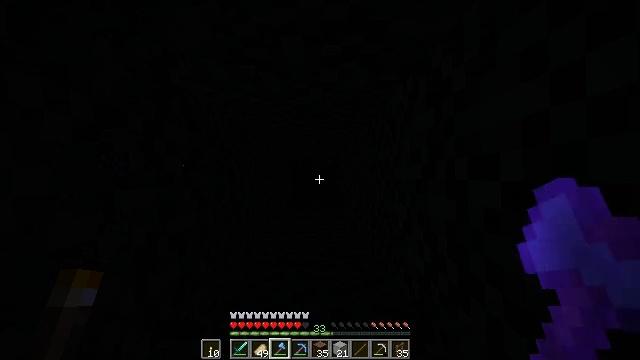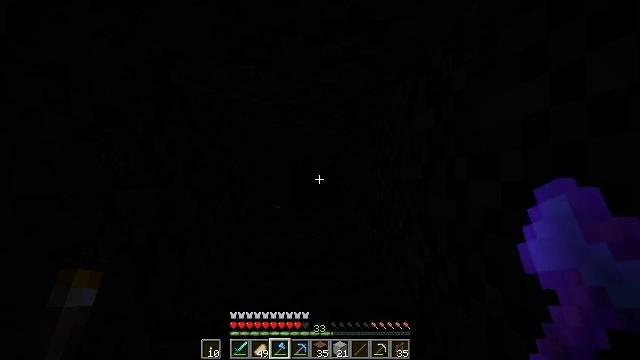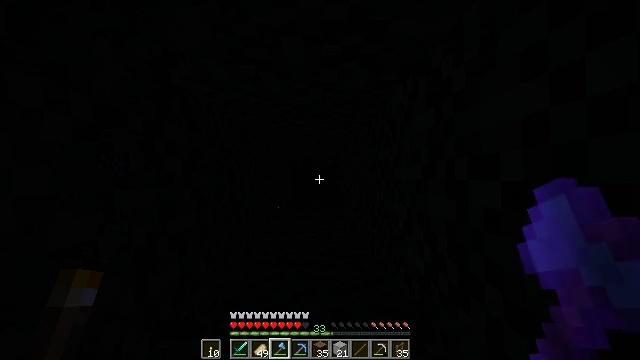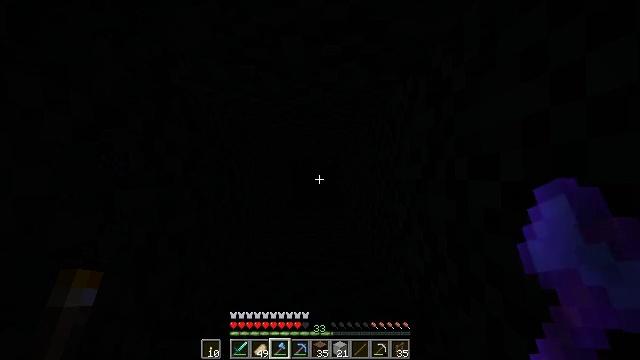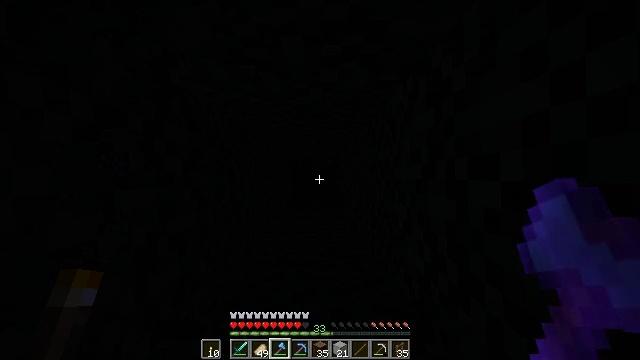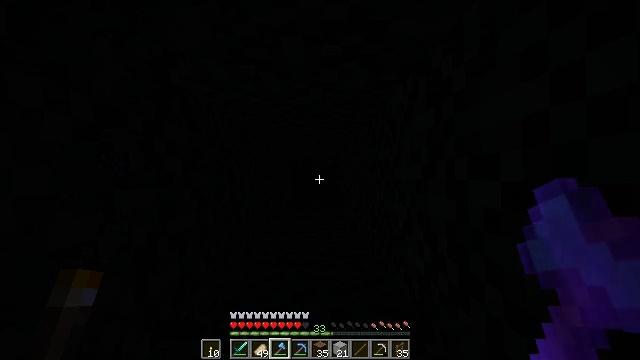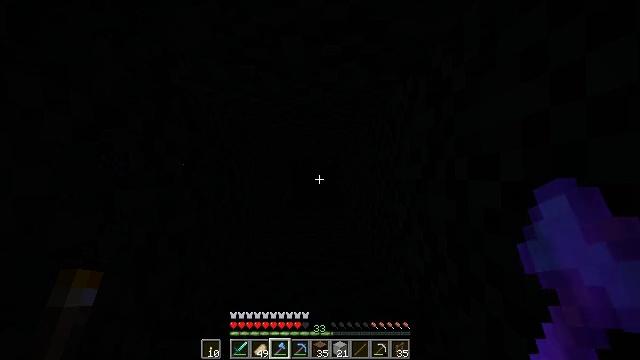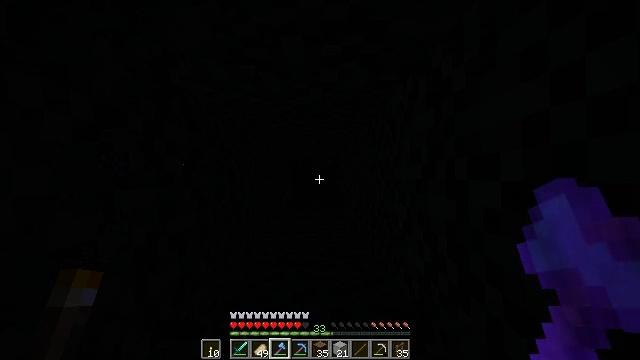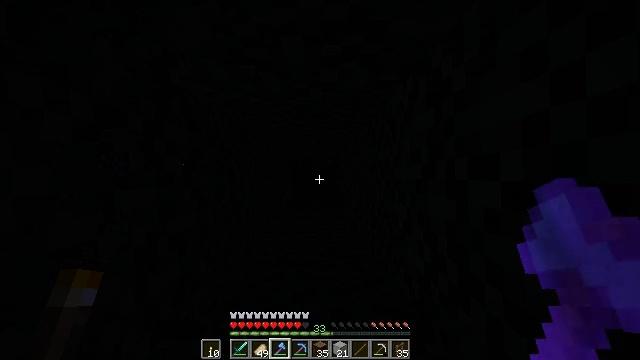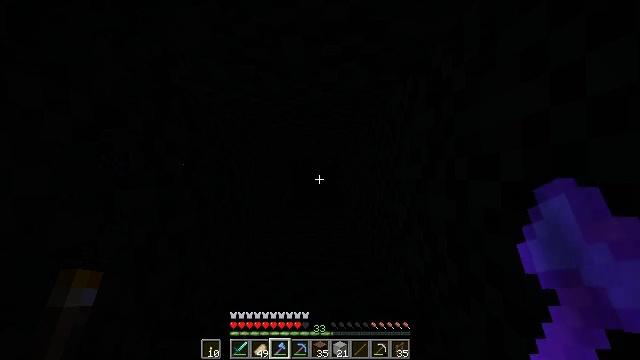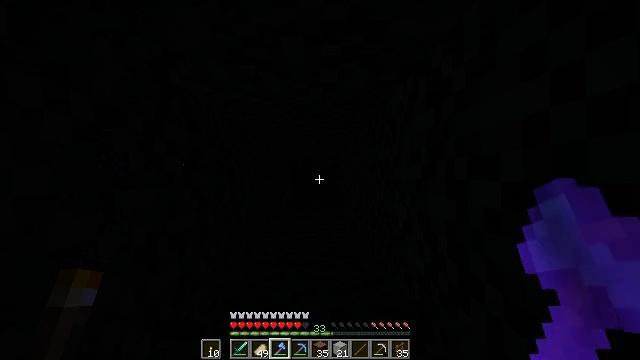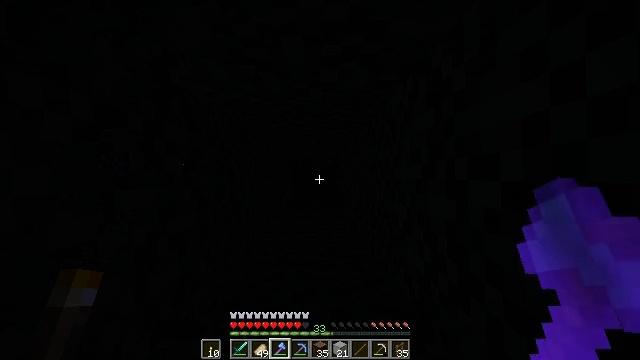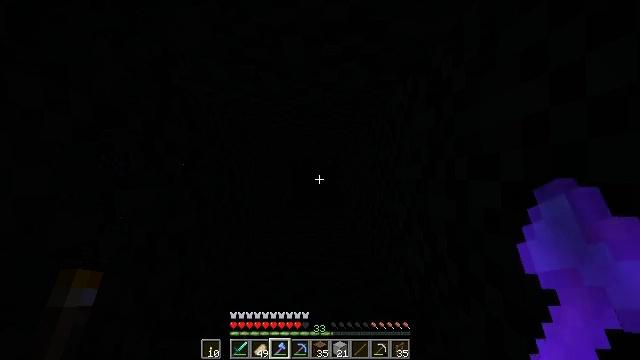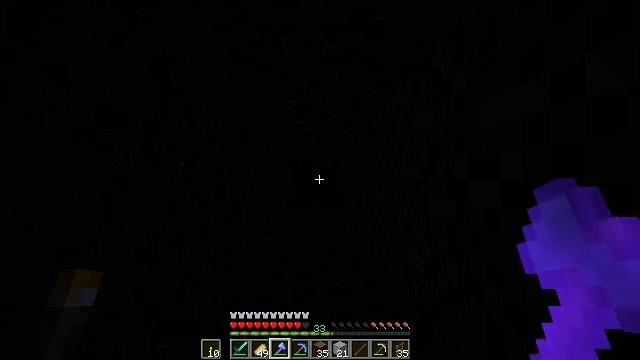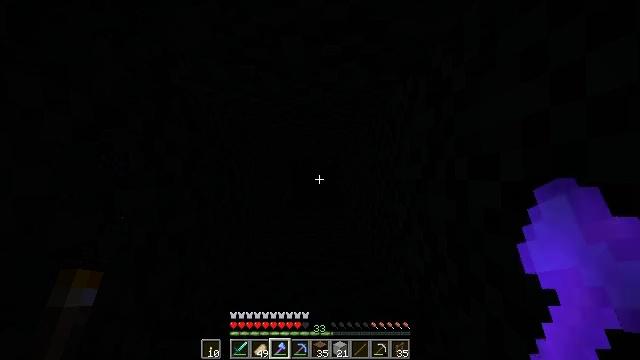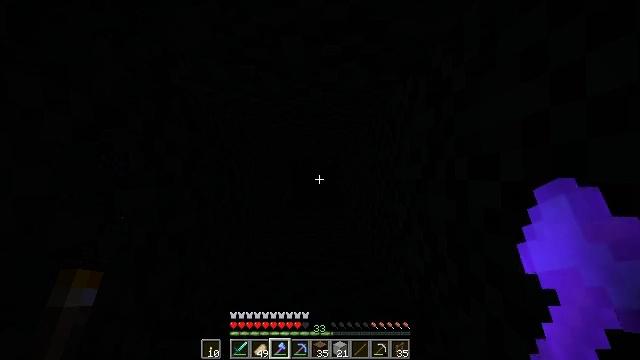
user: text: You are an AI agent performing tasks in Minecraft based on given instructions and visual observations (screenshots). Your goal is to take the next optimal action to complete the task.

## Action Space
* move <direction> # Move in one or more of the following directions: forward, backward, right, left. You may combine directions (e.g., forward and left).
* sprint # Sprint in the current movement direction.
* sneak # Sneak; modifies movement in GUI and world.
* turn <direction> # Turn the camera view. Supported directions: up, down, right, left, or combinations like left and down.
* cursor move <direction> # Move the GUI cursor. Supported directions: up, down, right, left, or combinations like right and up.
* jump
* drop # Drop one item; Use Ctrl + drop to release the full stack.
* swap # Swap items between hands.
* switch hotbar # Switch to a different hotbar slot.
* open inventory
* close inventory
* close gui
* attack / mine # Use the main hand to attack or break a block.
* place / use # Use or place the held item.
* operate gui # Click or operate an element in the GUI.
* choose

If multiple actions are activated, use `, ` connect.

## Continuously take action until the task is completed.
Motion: motion action
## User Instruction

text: Disassemble the brown bed.
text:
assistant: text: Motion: no_op
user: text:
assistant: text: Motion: no_op
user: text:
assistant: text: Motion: no_op
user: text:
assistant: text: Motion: no_op
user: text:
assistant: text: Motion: no_op
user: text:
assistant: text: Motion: no_op
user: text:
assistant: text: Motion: no_op
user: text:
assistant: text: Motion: no_op
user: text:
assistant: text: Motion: no_op
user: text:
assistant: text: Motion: no_op
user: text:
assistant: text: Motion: no_op
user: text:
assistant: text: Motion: no_op
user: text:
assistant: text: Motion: no_op
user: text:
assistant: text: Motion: no_op
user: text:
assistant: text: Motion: no_op
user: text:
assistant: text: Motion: no_op
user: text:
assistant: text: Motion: no_op
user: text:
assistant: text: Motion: no_op
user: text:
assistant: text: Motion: no_op
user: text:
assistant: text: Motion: no_op
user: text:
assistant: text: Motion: no_op
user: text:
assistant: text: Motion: no_op
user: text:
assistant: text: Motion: no_op
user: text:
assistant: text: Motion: no_op
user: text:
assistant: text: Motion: no_op
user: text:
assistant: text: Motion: no_op
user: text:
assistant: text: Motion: no_op
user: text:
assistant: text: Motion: no_op
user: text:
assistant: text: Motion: no_op
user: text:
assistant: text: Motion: no_op